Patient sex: M
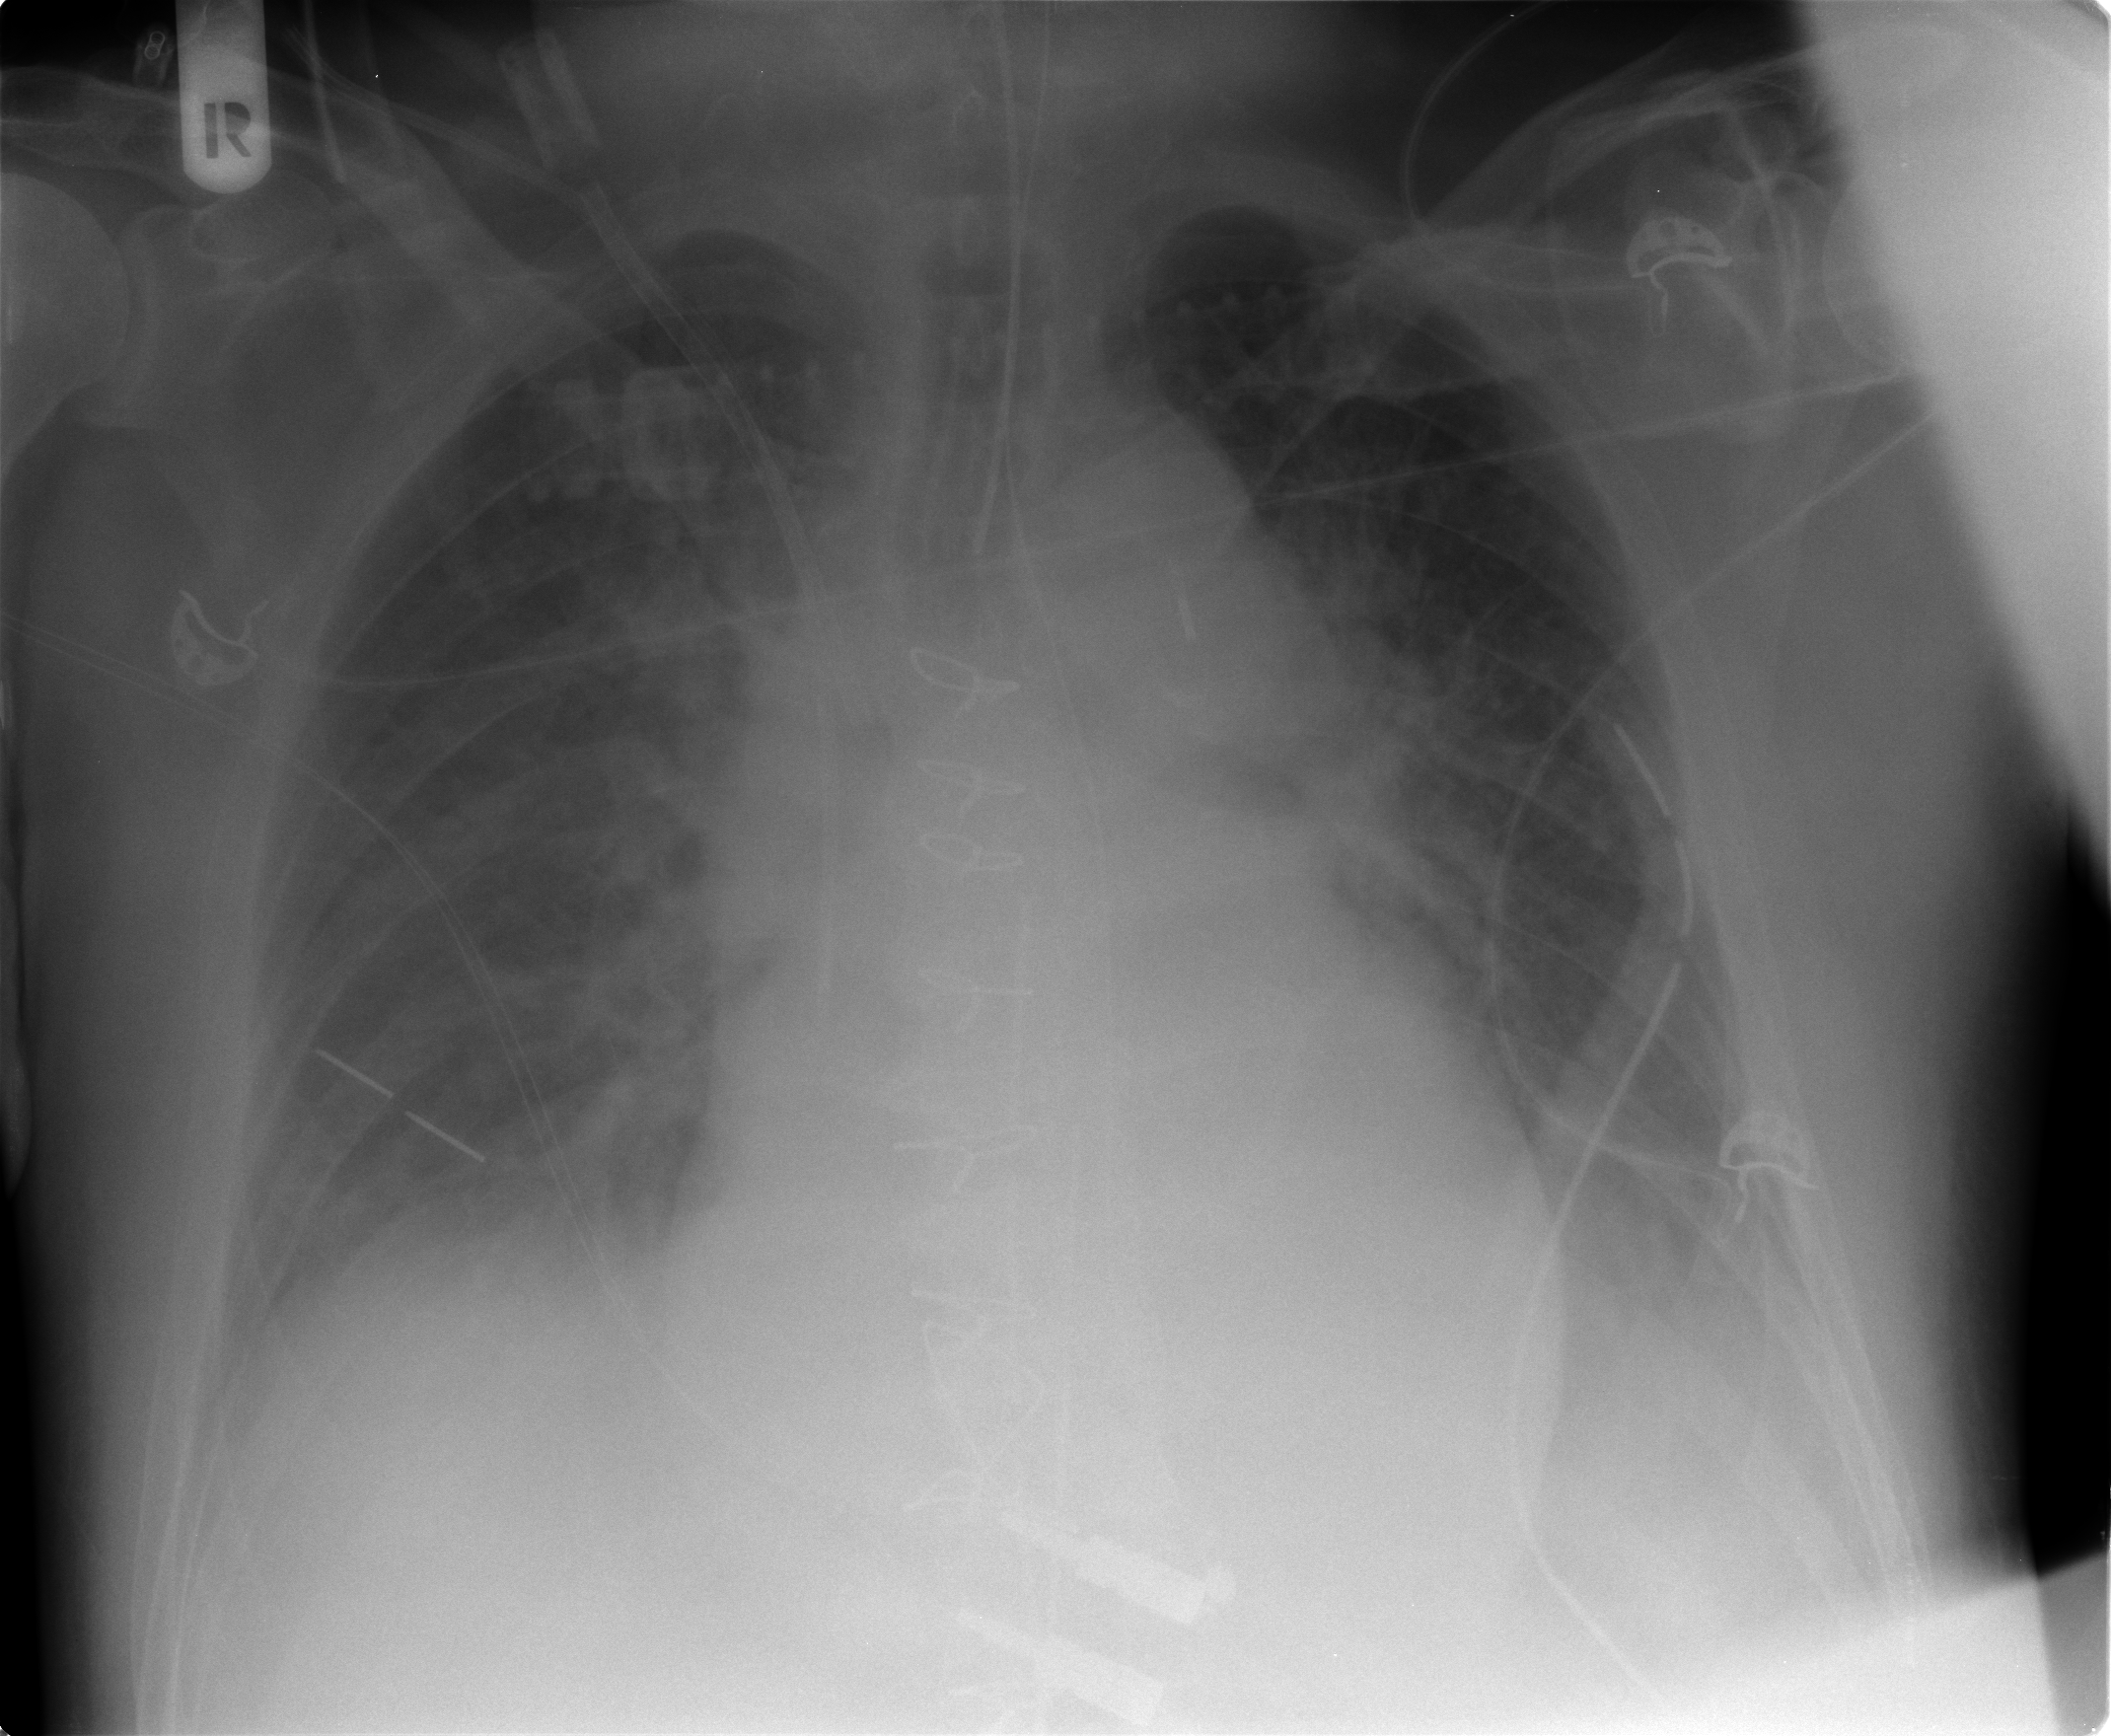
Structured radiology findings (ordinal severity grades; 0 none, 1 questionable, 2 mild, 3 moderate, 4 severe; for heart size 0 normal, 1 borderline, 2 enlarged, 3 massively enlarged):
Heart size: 1
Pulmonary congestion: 3
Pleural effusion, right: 2
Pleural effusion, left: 2
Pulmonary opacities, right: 3
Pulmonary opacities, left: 2
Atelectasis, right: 2
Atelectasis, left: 2